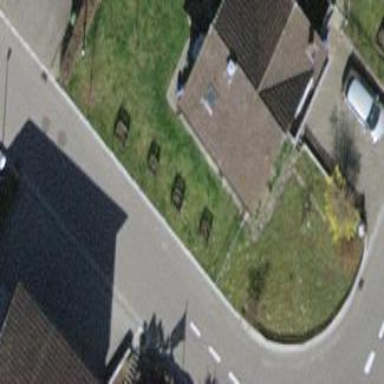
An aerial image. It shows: Detached building with gabled roof.